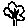
Label: tree